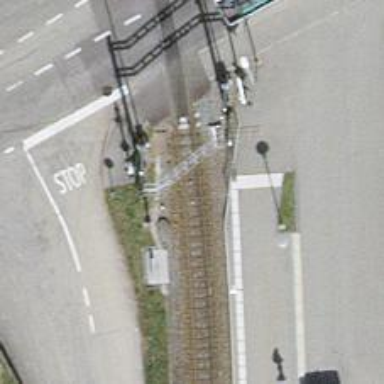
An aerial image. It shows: Railway signal.